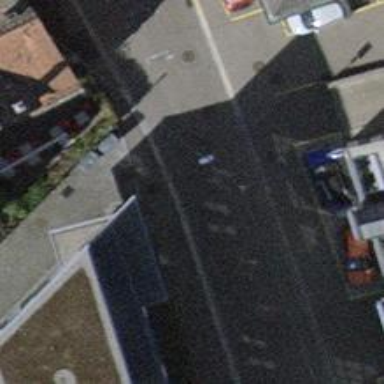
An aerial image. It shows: Unmarked crossing with traffic calming table.